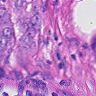
Metastatic tissue present: yes